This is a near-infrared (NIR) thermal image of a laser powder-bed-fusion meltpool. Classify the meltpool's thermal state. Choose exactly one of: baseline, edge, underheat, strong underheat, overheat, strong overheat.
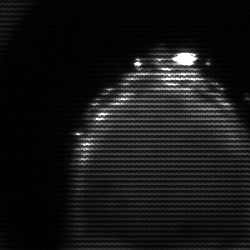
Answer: edge